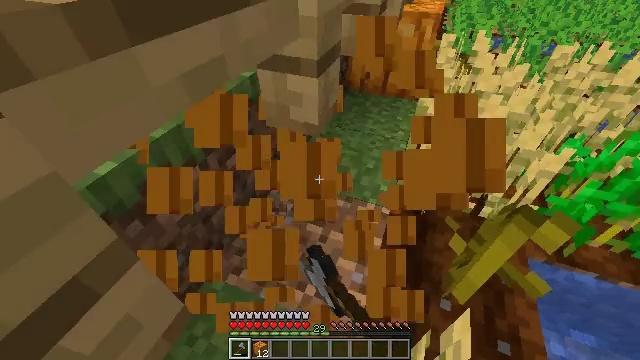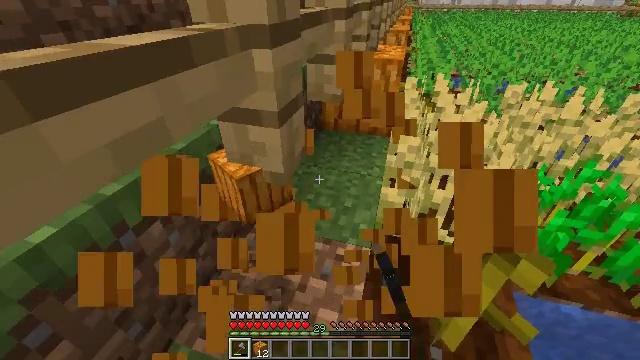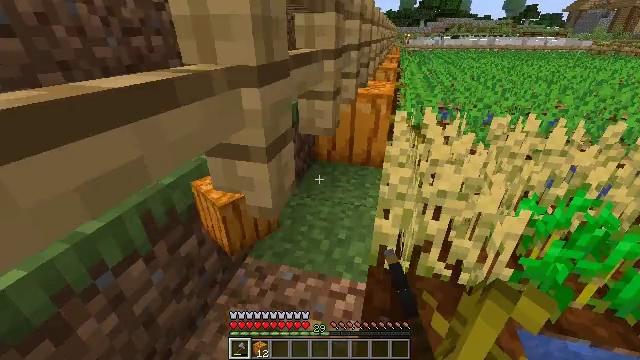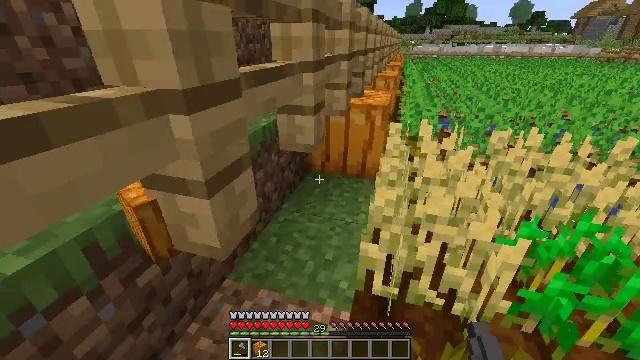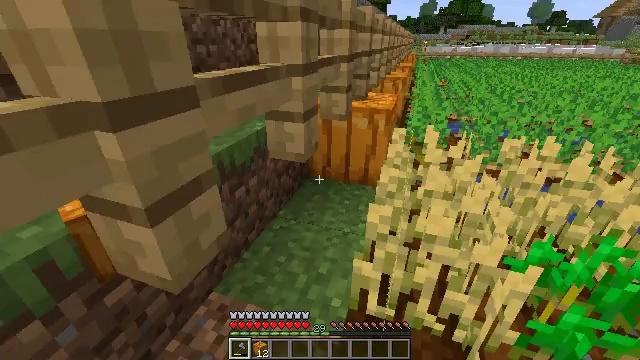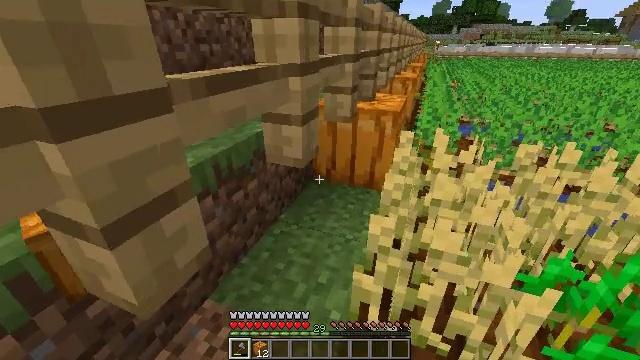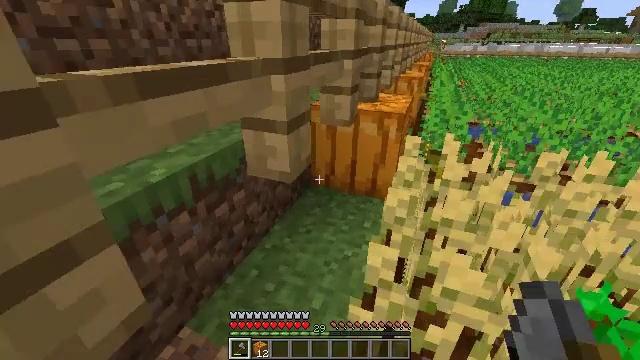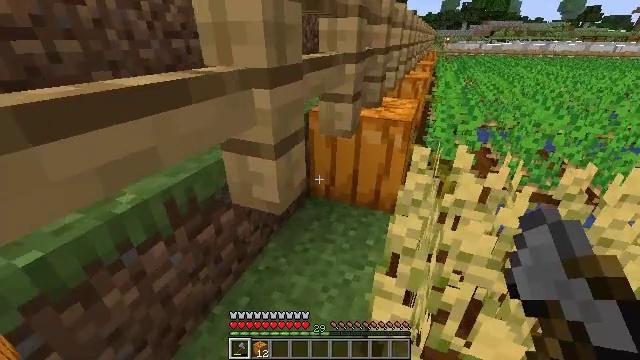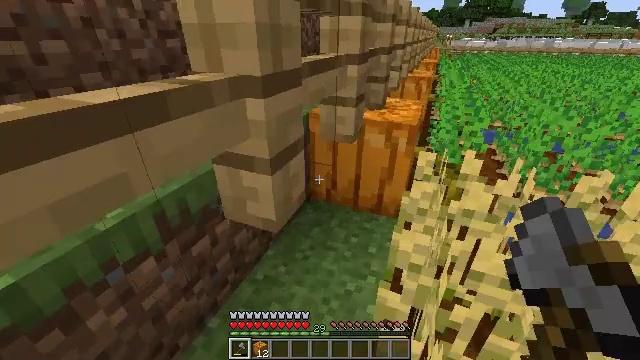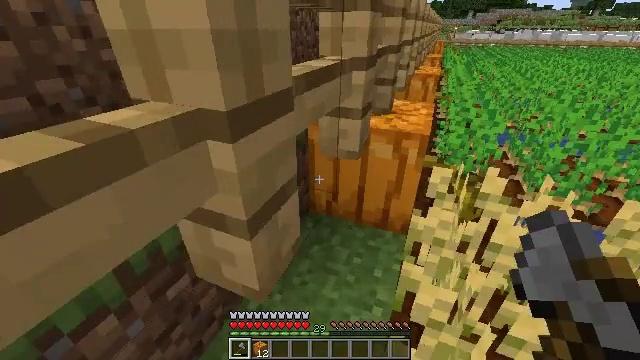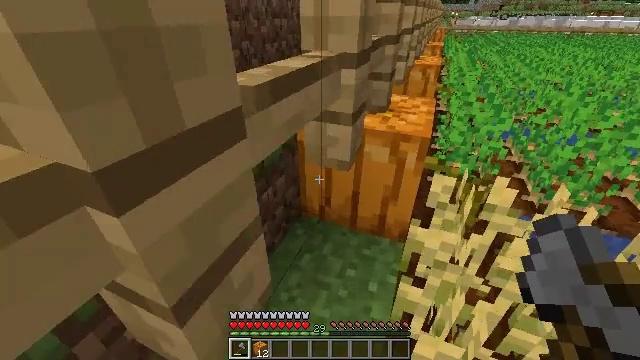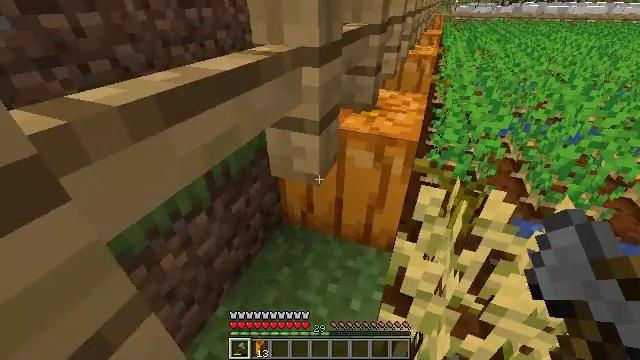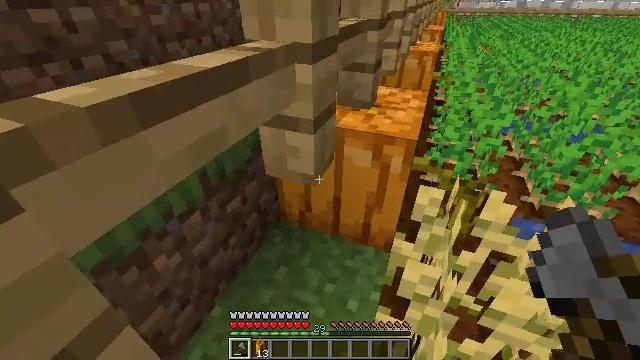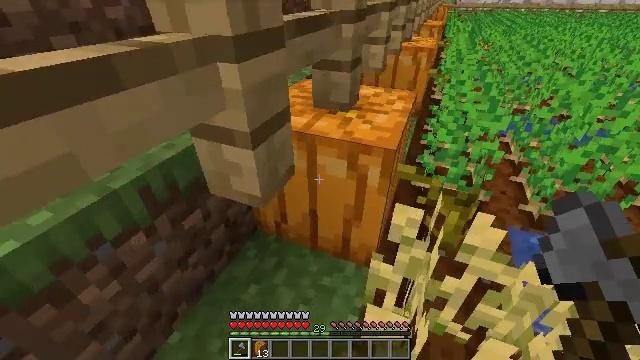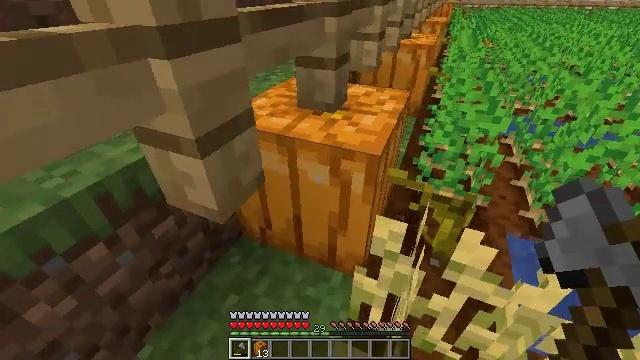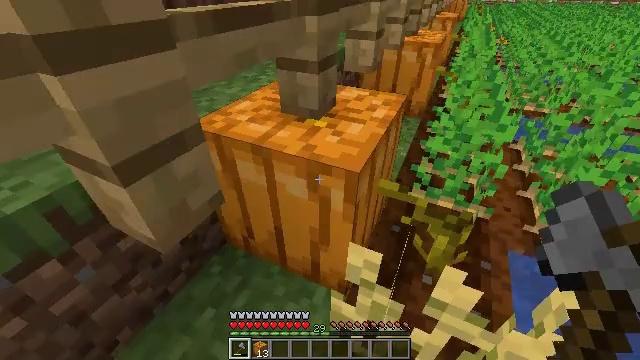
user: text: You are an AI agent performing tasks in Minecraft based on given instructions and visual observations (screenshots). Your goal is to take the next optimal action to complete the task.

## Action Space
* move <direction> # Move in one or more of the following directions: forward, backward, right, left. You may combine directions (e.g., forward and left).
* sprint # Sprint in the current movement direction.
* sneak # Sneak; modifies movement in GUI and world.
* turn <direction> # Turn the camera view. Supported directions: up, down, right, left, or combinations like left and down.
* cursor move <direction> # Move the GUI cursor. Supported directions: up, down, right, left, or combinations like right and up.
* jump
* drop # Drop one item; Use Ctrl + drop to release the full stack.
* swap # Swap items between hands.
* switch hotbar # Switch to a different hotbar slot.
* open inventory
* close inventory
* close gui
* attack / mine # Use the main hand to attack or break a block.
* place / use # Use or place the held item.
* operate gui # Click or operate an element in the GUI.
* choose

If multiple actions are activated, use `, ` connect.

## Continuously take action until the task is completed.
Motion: motion action
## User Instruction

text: Get wheat from the farmland.
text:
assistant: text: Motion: move forward and move right, turn right and up
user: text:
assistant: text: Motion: move forward and move right, turn right and up
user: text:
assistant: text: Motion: move forward and move right, turn left and up
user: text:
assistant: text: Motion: move forward, turn left
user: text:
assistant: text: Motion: move forward, turn left
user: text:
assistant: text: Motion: move forward
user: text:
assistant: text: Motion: move forward
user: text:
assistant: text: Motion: move forward
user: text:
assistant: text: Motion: move forward, turn down
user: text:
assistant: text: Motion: move forward and move right, turn down
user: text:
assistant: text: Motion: move forward and move right, turn down
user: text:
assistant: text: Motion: move forward and move right
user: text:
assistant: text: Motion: move forward and move right
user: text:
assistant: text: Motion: move forward and move right
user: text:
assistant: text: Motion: turn left
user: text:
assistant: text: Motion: turn left and down
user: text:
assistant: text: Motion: turn left and down
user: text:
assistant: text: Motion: turn left and down
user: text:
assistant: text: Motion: no_op
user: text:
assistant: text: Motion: turn down, attack / mine
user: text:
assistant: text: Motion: attack / mine
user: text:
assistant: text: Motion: attack / mine
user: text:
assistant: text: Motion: attack / mine
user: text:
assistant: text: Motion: attack / mine
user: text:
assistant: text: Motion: attack / mine